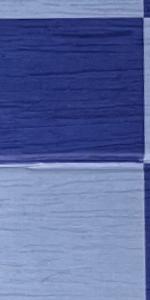
Label: Empty